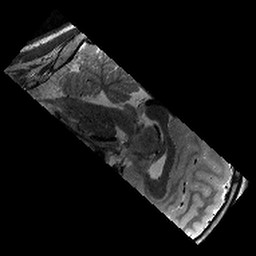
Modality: T2w
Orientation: sagittal
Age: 11
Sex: male
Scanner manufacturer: siemens
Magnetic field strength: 3 T
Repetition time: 9.23 s
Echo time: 0.067 s